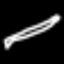
Label: pencil